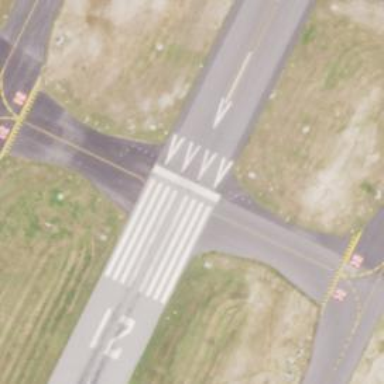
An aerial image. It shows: Runway surface made of asphalt at airport.